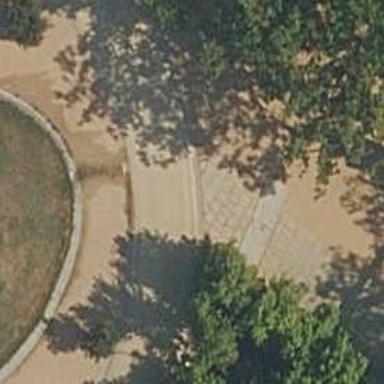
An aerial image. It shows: Compacted footway.